Field crop: tomato
Growth stage: 1
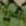
Species: solanum